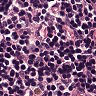
Metastatic tissue present: no